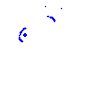
Particle: proton